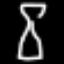
Label: hourglass